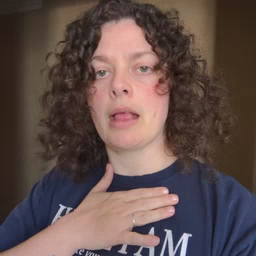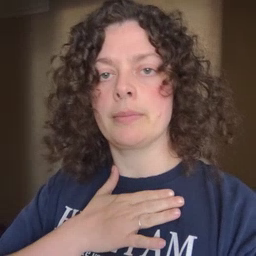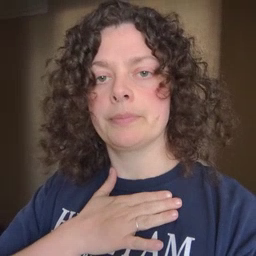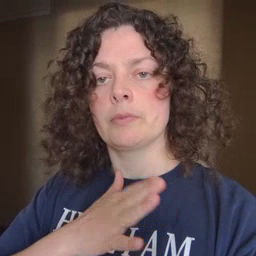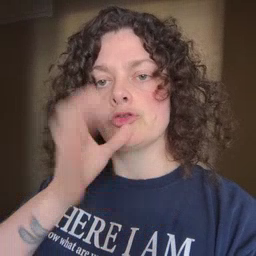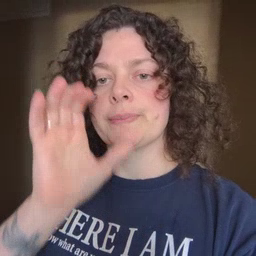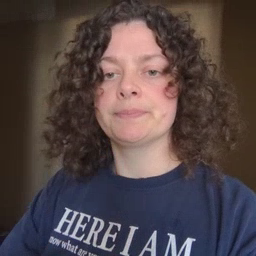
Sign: drink